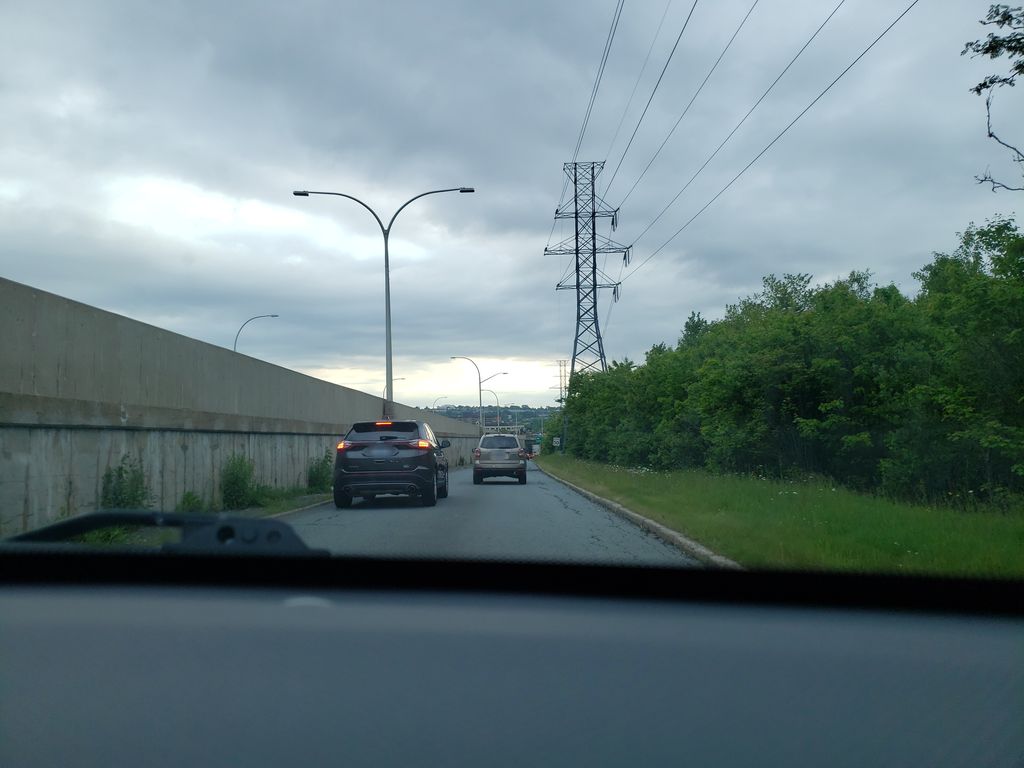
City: halifax